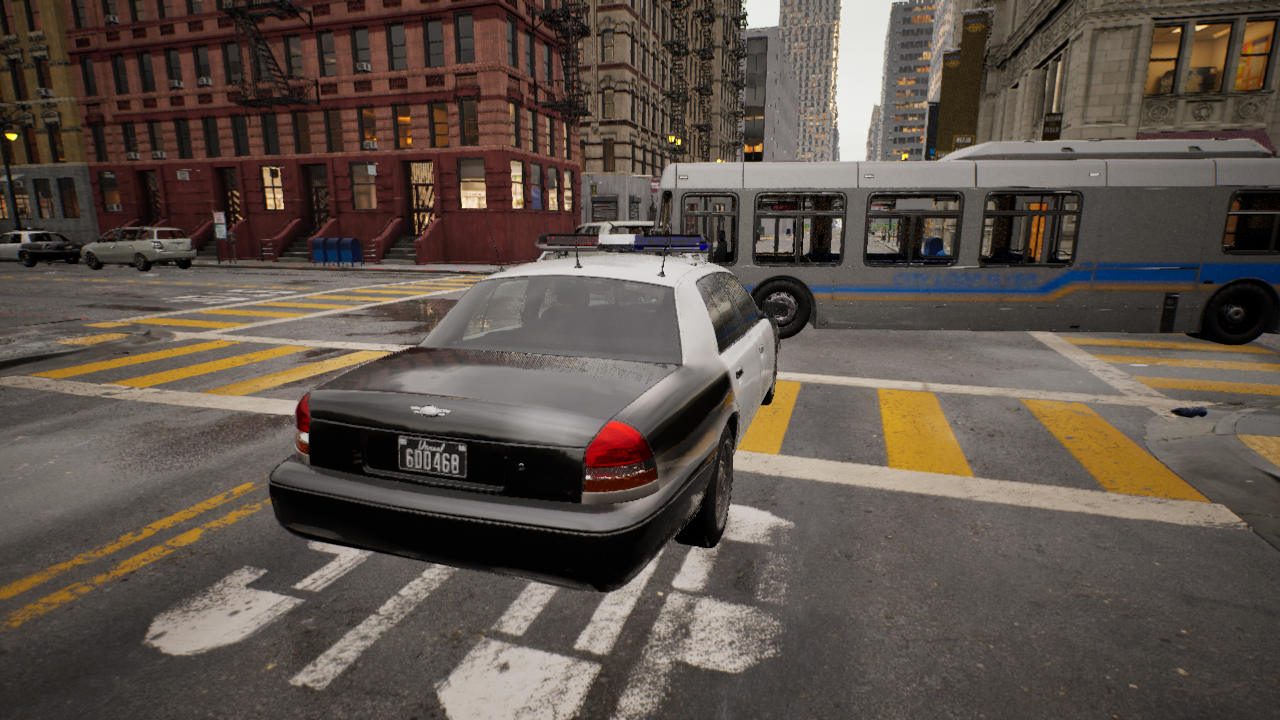
Venue: residential
Lighting: golden hour
Vehicle rig: sedan